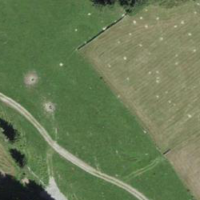
EUNIS habitat code: 24
Species observed at this site:
Rumex alpinus